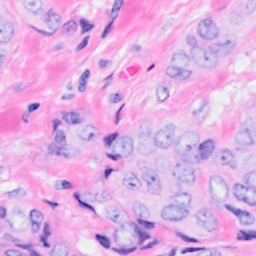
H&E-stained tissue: Breast